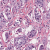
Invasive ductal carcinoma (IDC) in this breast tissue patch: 1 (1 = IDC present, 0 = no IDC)